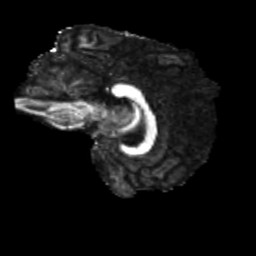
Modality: FA
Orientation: sagittal
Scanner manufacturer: siemens
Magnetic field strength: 3 T
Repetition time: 4 s
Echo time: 0.0594 s